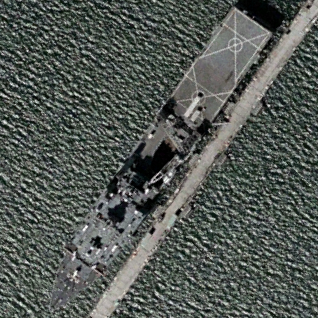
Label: combat